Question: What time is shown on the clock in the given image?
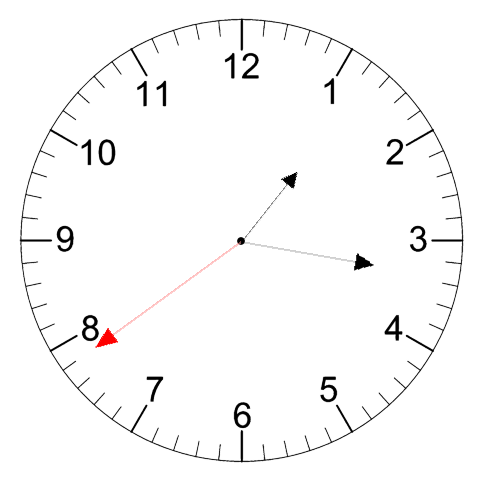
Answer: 01:16:39